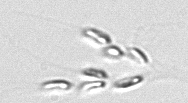
Label: Dinobryon